高三 · 立体几何学
正方体 $A B C D-A_{1} B_{1} C_{1} D_{1}, P_{i}(i=1,2, \cdots, 12)$ 是棱的中点, 在任意两个中点的连线中, 与平面 $A_{1} C_{1} B$ 平行的直线有 ( ) 条.

$\begin{array}{llll}\text {
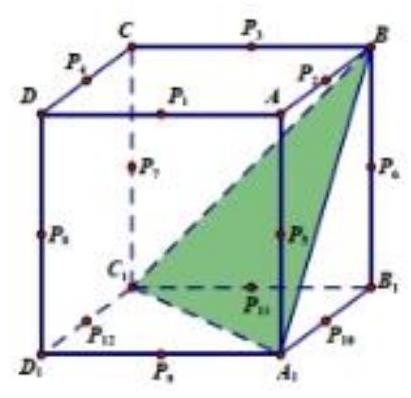
A. } 36 & \text { B. } 21 & \text { C. } 12 & \text { D. } 6\end{array}$
答案: B
解析: 答案:B

【解析】考虑与平面 $A_{1} C_{1} B$ 平行的平面 $P_{1} P_{4} P_{8}$, 平面 $P_{10} P_{11} P_{6}$, 平面 $P_{9} P_{5} P_{2} P_{3} P_{7} P_{12}$,

共有 $\mathrm{C}_{3}^{2}+\mathrm{C}_{3}^{2}+\mathrm{C}_{6}^{2}=21$, 故选 B.